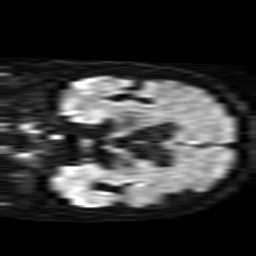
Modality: TRACE
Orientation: coronal
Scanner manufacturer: philips
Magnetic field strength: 3 T
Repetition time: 3.958 s
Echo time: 0.06119 s